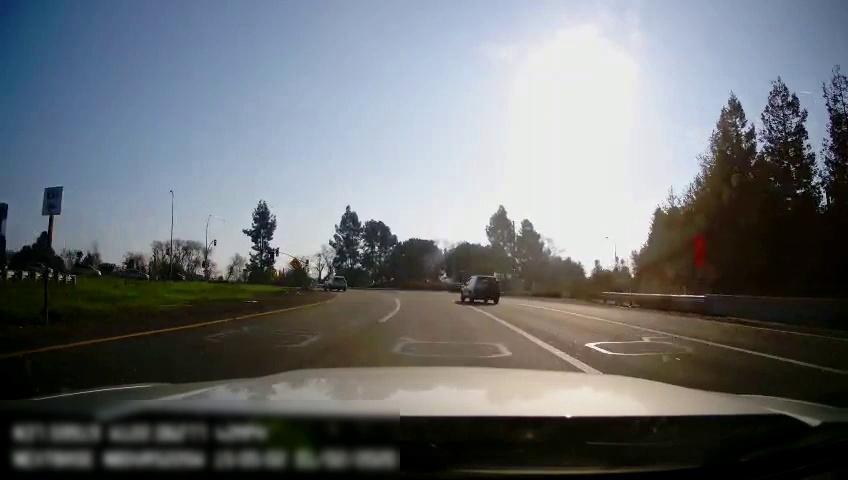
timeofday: Day
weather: Sunny
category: Drivable Space
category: Vehicles | SUV
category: Vehicles | SUV
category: Vehicles | Car
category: Lanes | Current Lane
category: Lanes | Alternate Lane
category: Lanes | Alternate Lane
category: Lanes | Alternate Lane
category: Traffic | Signs
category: Traffic | Signs